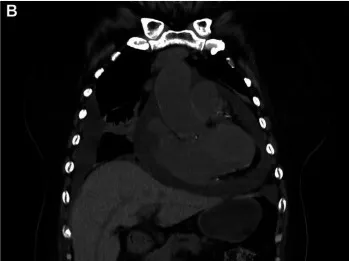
Computed tomography (CT) images of primary cardiac lymphoma (PCL). Coronal. Images revealed multiple nodular and clumped slightly hypodense foci in the heart and pericardium, along with effusions in the pericardium and pleural cavity.
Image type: radiology (ct)